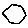
Label: hexagon